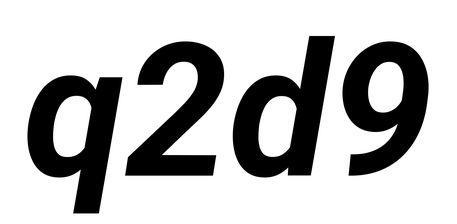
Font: Roboto-Italic_Bold_Italic